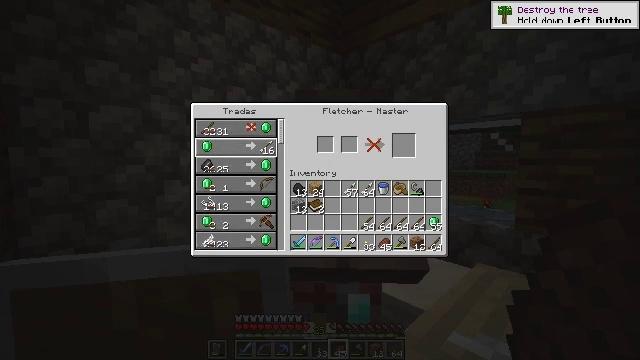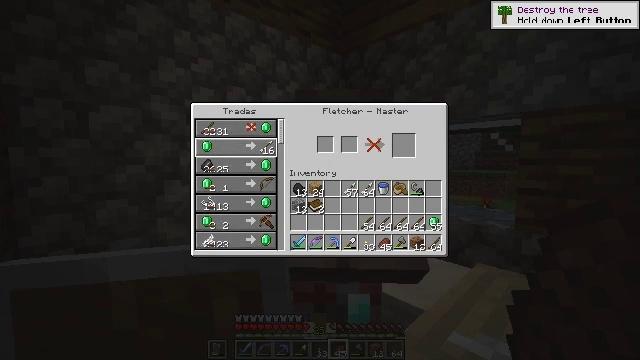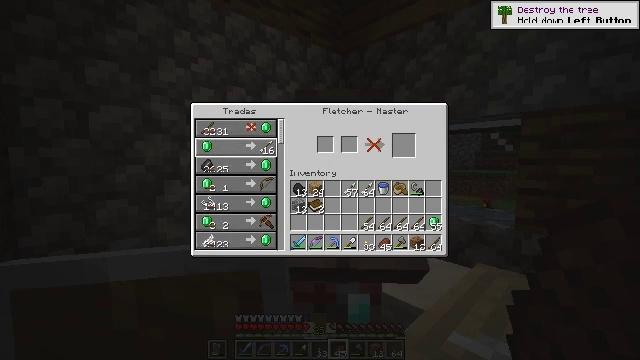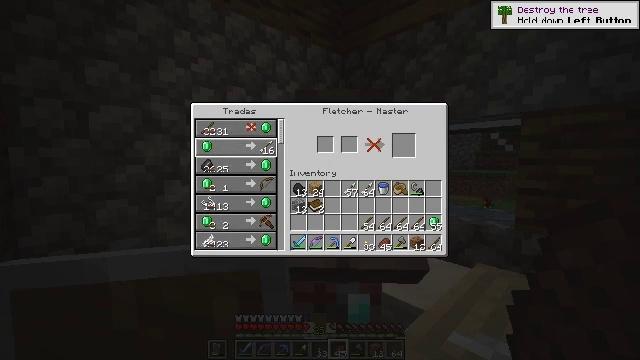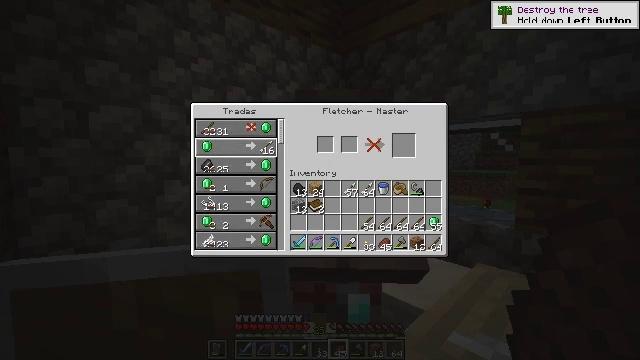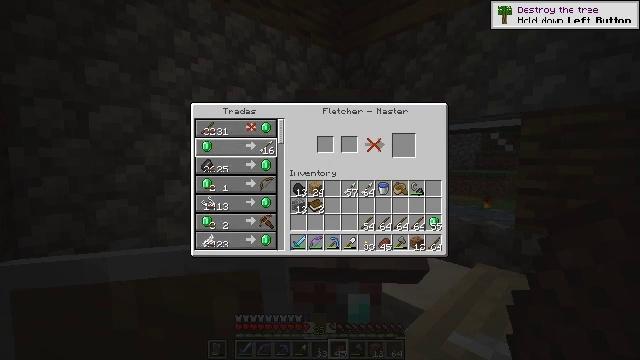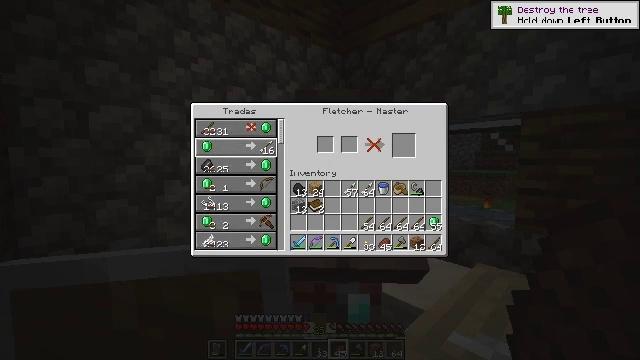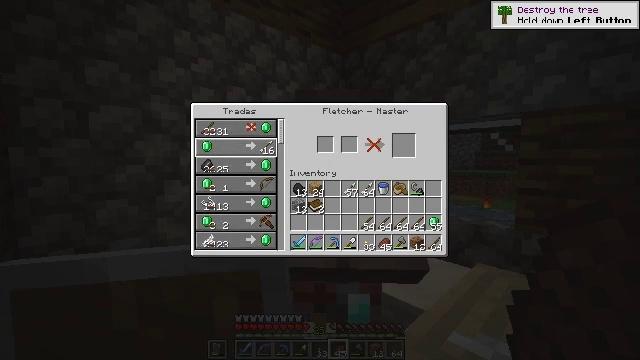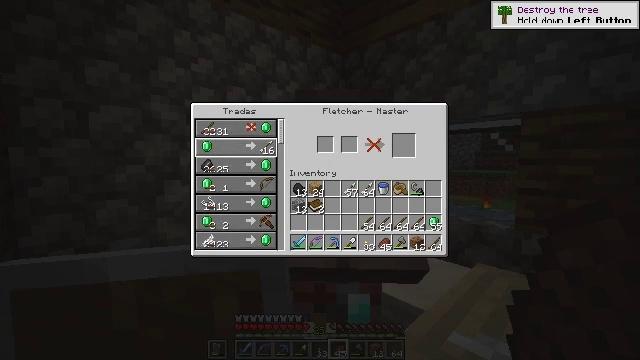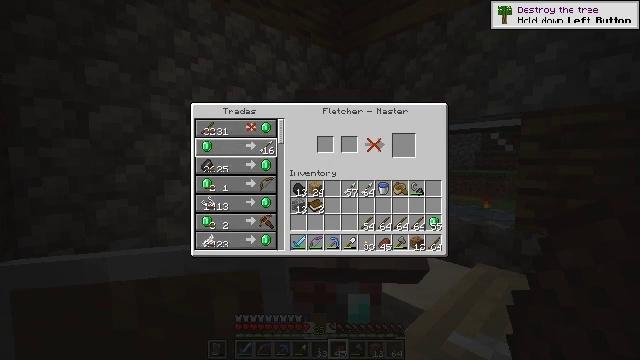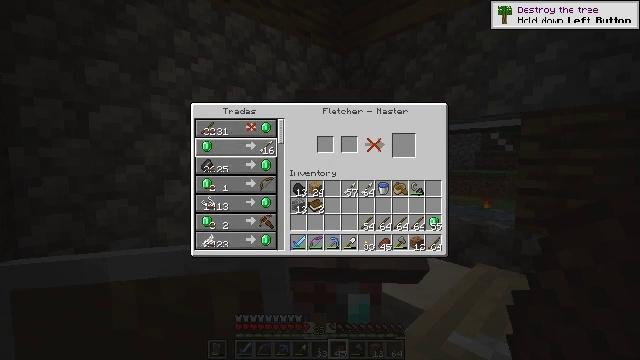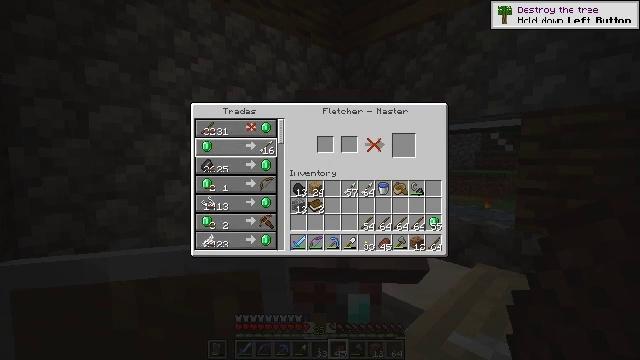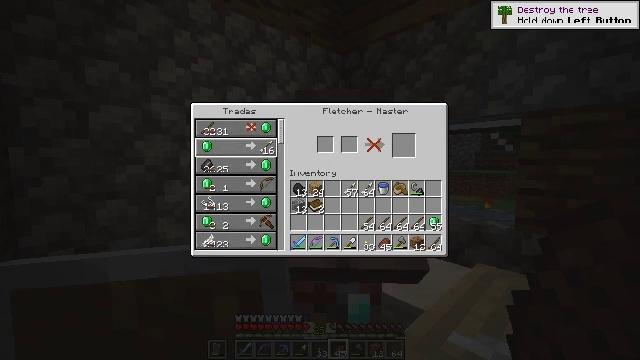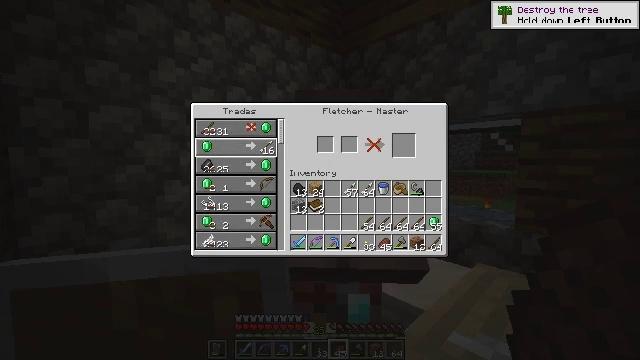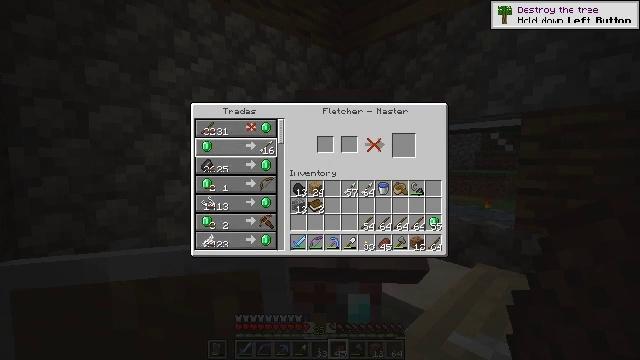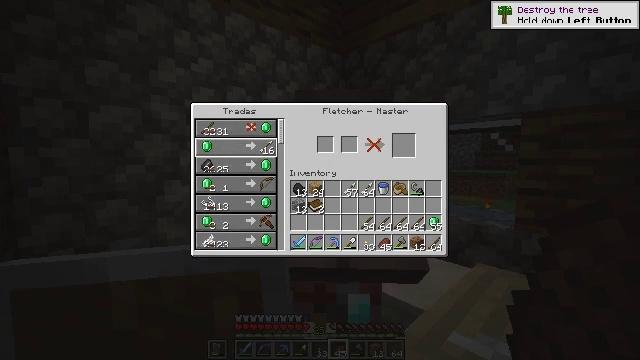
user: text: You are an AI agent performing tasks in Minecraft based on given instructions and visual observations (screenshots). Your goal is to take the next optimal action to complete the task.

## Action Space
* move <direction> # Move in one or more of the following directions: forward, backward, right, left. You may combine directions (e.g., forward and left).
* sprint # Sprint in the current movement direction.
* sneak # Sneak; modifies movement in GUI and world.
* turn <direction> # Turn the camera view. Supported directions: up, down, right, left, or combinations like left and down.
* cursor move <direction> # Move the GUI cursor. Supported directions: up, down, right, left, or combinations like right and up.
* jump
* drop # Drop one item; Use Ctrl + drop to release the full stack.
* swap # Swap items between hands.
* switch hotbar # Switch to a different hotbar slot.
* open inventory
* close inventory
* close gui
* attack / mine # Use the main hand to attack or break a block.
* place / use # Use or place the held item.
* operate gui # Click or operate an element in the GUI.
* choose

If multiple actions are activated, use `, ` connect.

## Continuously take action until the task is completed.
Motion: motion action
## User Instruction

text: Produce an arrow by combining flint, a stick, and a feather.
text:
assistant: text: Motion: no_op
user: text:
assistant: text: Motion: no_op
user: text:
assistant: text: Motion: no_op
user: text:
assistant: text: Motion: no_op
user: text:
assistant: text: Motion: no_op
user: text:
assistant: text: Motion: no_op
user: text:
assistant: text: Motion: no_op
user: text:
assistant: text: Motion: no_op
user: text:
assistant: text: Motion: no_op
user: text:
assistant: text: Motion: no_op
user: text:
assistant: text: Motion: no_op
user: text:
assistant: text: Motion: no_op
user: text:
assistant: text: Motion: cursor move left
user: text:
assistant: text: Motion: no_op
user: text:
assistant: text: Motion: no_op
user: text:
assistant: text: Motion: no_op
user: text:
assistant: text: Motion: no_op
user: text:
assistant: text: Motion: no_op
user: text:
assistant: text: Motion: no_op
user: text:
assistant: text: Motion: no_op
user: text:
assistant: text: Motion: no_op
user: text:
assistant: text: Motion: no_op
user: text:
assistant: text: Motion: no_op
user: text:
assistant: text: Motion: no_op
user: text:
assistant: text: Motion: operate gui
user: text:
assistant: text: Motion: operate gui
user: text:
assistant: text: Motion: no_op
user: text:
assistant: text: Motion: no_op
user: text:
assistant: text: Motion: no_op
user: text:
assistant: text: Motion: operate gui